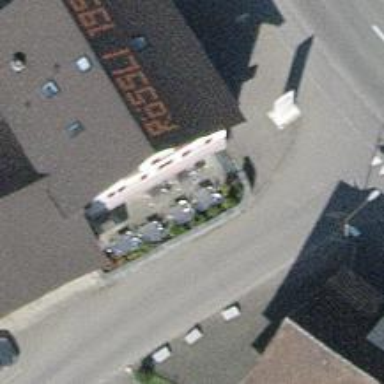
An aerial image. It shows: Restaurant.